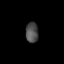
Tissue: lung
Cell type: Epithelial cells
Senescence score: 0.2293
Nuclear area (px): 255
Mean DAPI intensity: 75.969